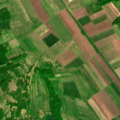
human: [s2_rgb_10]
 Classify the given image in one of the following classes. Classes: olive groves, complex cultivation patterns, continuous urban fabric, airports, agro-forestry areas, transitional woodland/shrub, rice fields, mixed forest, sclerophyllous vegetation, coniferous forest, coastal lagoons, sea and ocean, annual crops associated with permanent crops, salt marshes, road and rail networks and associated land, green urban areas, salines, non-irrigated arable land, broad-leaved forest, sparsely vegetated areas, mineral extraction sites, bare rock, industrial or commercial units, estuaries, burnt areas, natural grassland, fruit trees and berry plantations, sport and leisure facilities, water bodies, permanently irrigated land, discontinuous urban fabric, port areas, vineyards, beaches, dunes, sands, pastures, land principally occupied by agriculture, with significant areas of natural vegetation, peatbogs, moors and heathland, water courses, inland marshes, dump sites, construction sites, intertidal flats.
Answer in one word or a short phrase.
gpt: non-irrigated arable land, land principally occupied by agriculture, with significant areas of natural vegetation